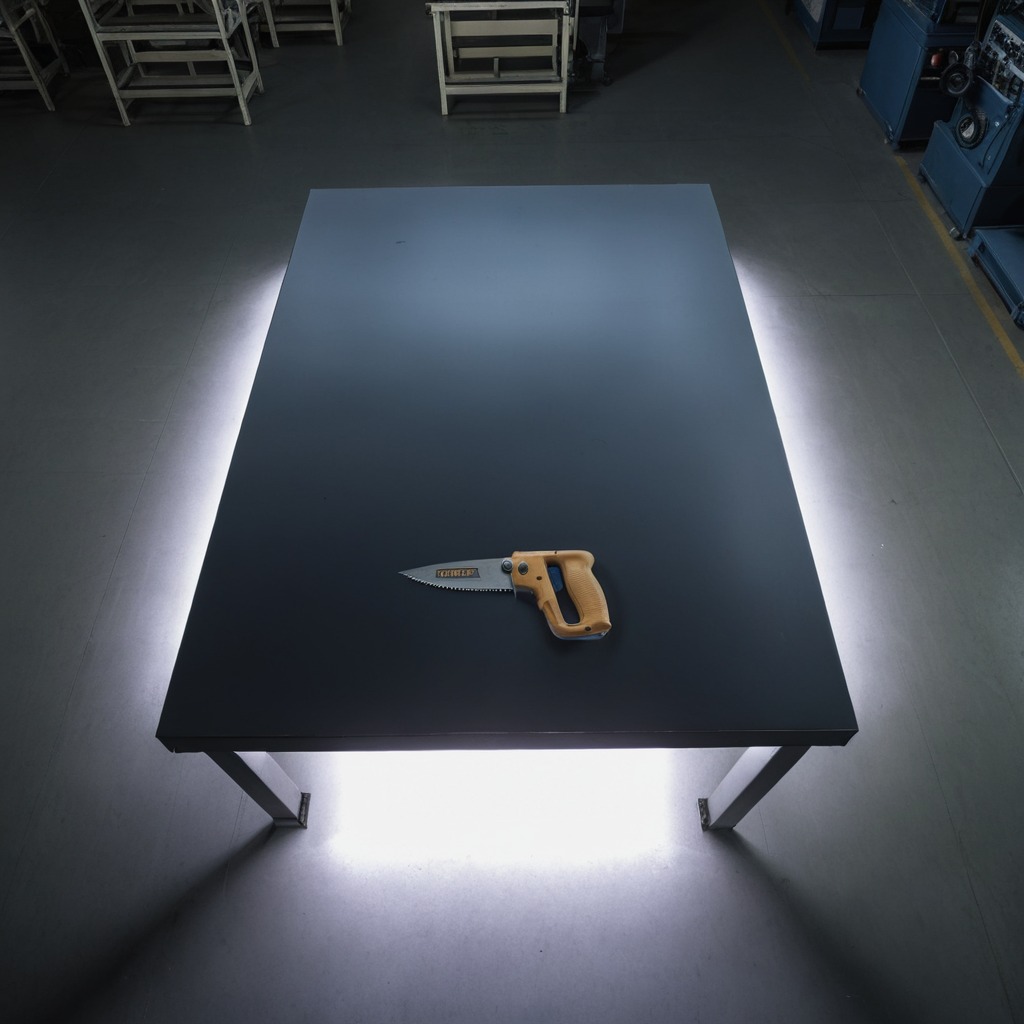
A metal saw is lying on the clean empty table in the basement in the evening.